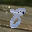
Label: 8